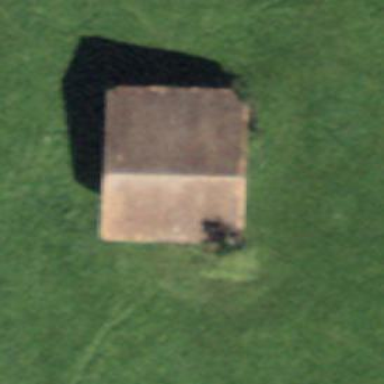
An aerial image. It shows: Rural barn.